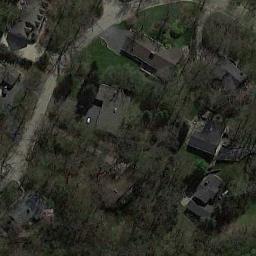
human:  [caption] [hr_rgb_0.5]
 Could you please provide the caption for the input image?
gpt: The houses in the medium - sized residential area are arranged irregularly .

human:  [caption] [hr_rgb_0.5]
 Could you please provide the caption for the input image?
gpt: The medium residential area has some houses and lots of trees on the grass and a road goes through the medium residential area .

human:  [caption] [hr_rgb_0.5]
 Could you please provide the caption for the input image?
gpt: There are many buildings of different shapes and sizes in medium residential area .

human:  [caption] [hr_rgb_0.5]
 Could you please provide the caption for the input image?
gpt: The medium residential is on the grass next to some trees and road .

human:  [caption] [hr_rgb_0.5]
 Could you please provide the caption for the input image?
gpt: There are some black buildings and withered trees on the medium residential area .